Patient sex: M
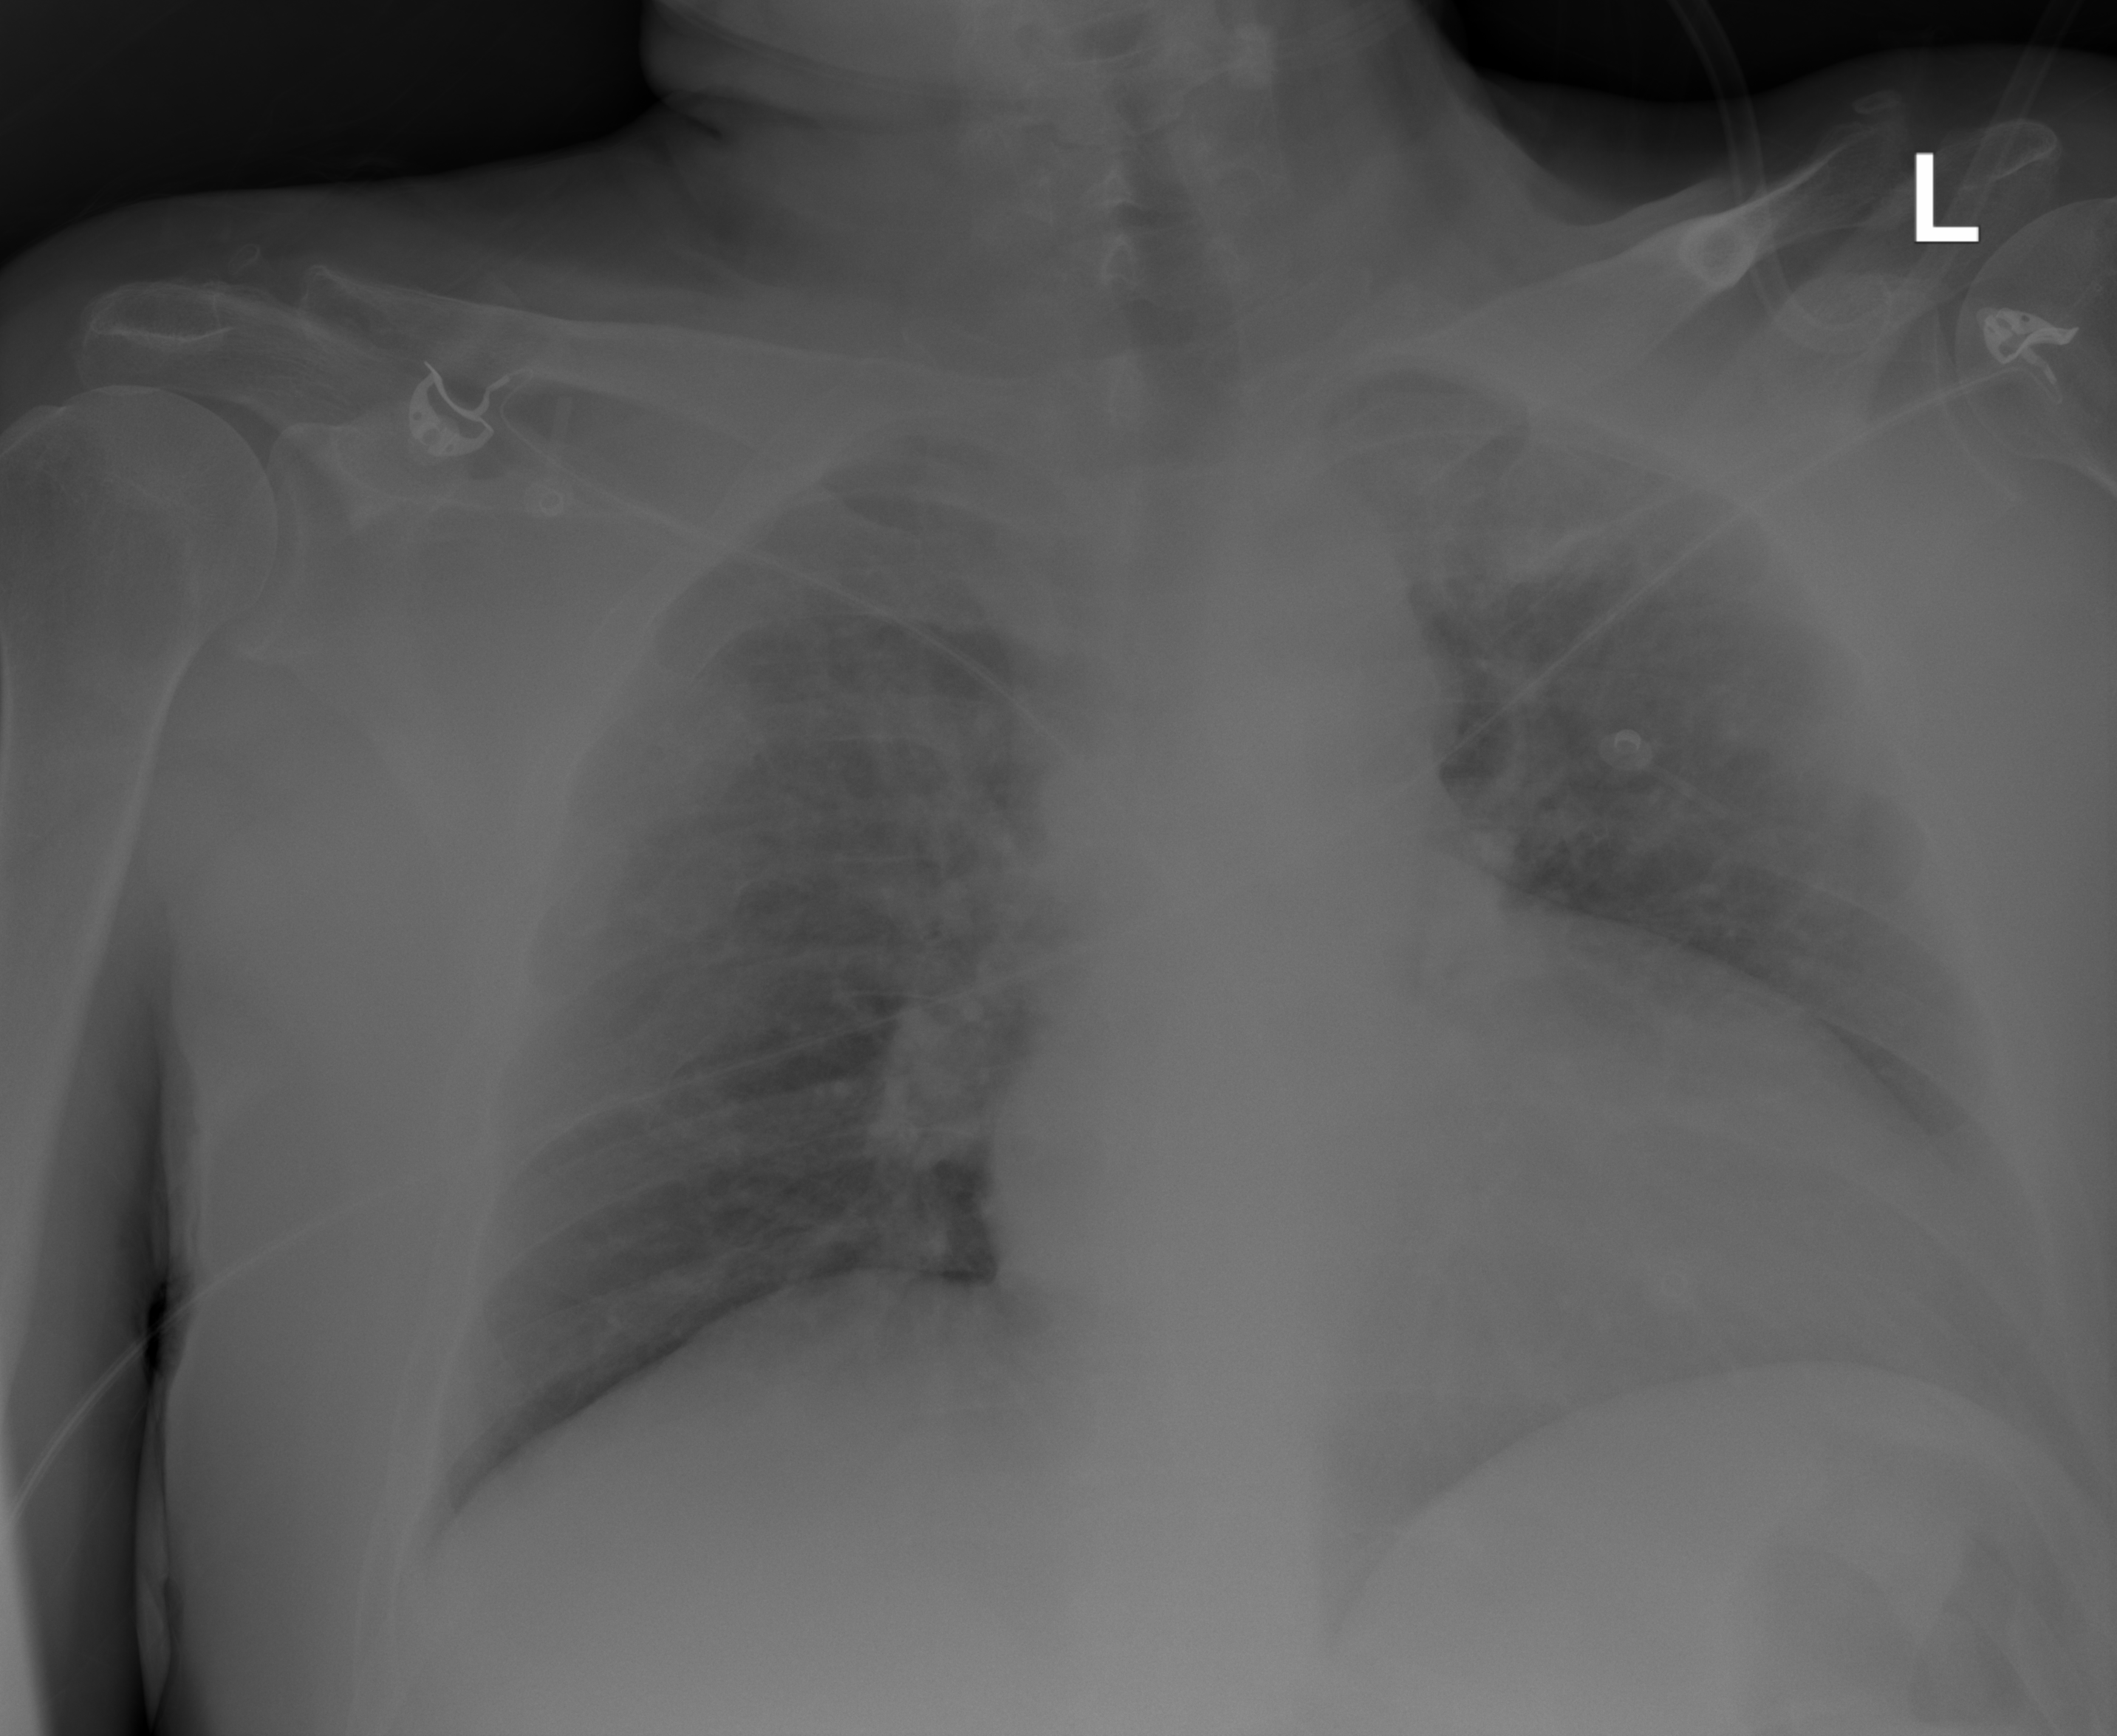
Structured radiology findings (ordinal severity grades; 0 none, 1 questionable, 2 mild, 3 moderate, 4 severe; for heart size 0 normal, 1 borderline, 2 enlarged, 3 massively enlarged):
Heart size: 2
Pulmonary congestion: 2
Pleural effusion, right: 0
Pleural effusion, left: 0
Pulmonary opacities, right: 2
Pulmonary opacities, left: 2
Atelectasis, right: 0
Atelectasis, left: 0